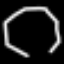
Label: octagon